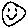
Label: smiley face